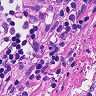
Metastatic tissue present: no